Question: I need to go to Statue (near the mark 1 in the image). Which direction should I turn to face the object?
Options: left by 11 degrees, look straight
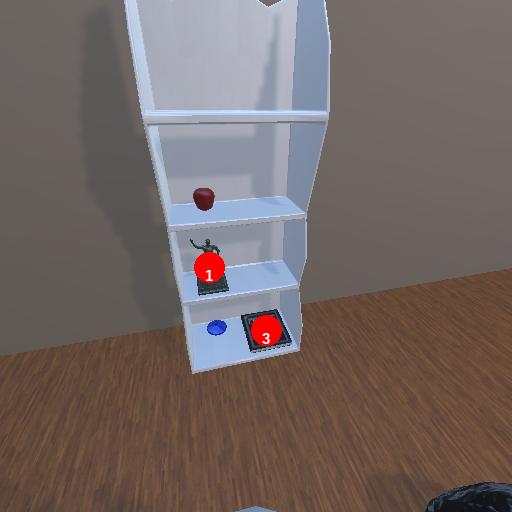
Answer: left by 11 degrees